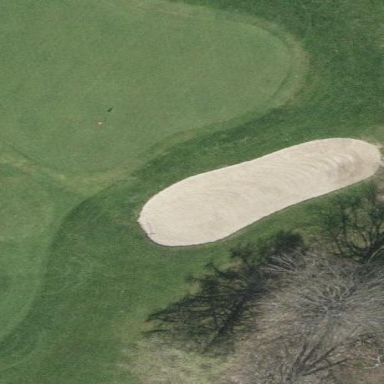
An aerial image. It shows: Golf bunker filled with sandy terrain.